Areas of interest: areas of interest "Sheyang County Jinyan Machinery Factory"
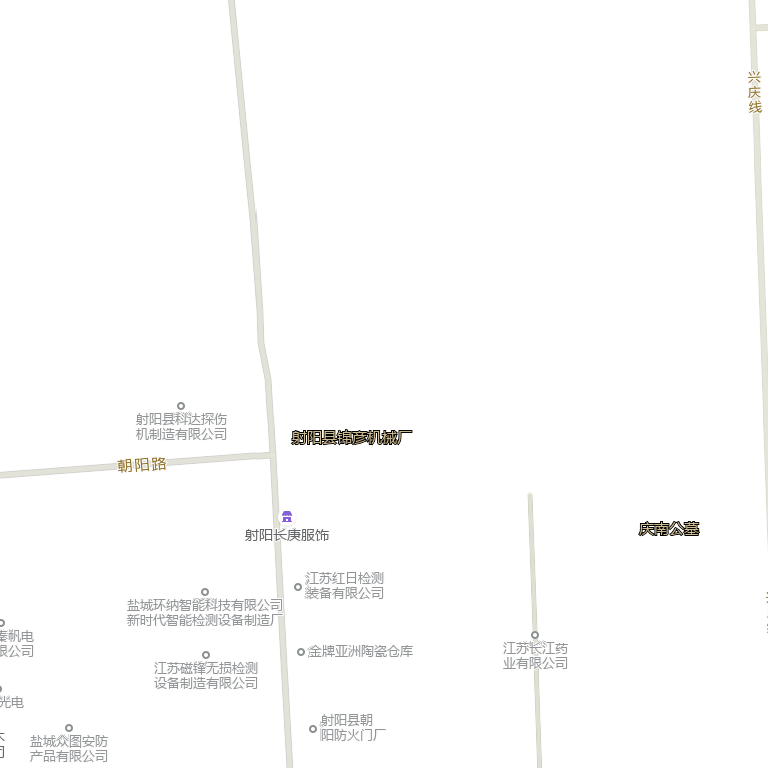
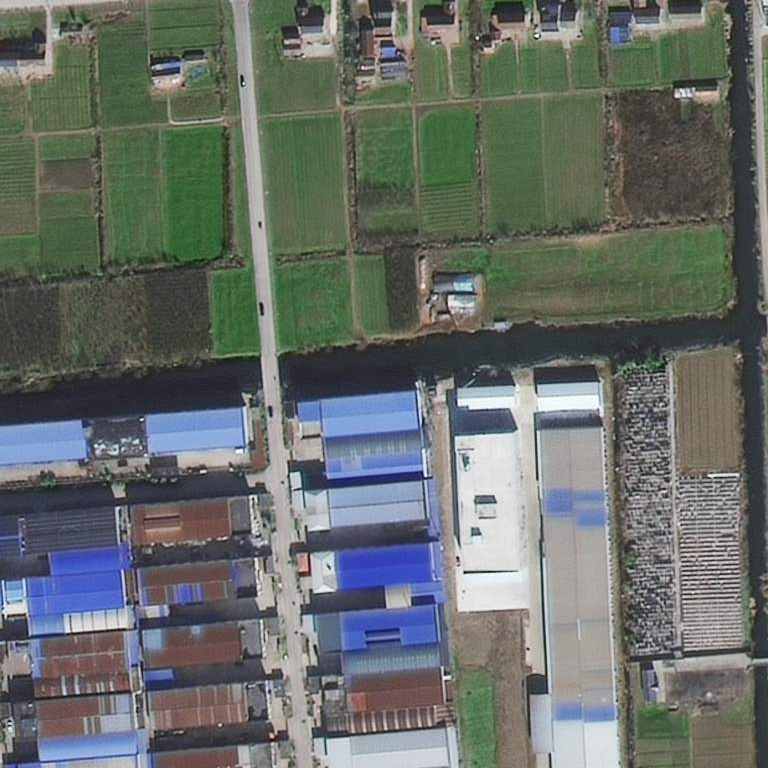